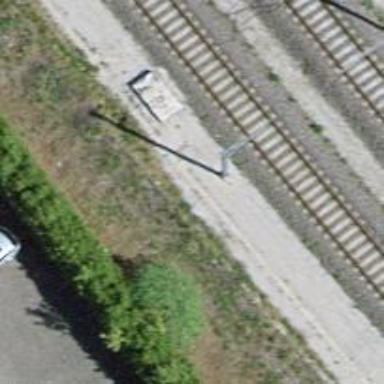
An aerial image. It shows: Catenary mast for power lines.